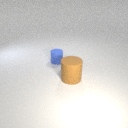
large brown rubber cylinder in front of small blue rubber cylinder